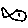
Label: fish